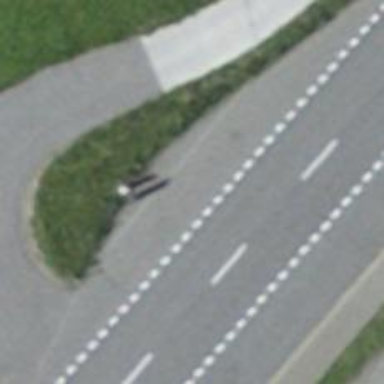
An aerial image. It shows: Bus stop with platform for public transport.